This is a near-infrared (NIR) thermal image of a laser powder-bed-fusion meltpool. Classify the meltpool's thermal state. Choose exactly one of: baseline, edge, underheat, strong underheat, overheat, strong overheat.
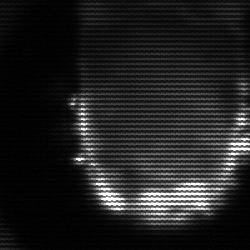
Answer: baseline